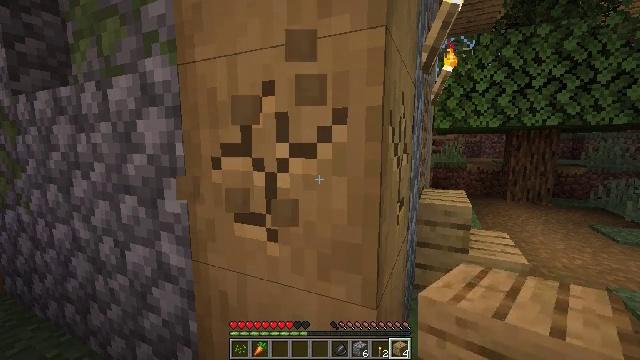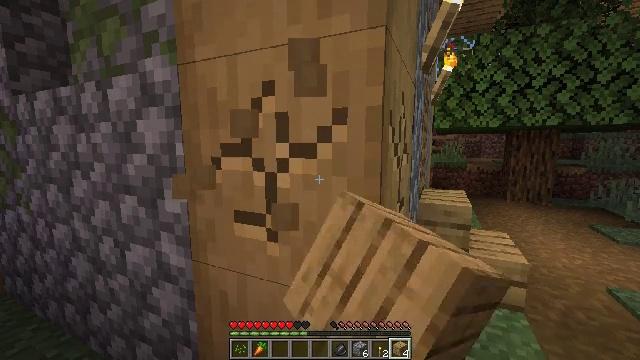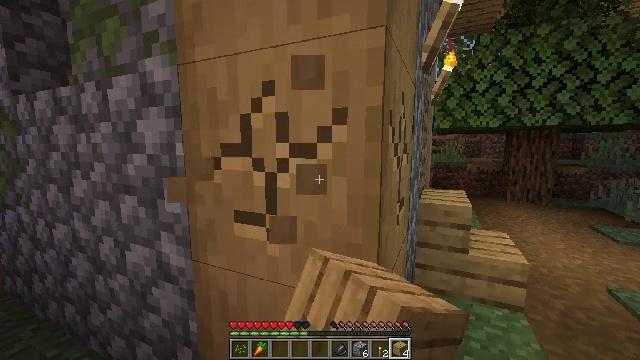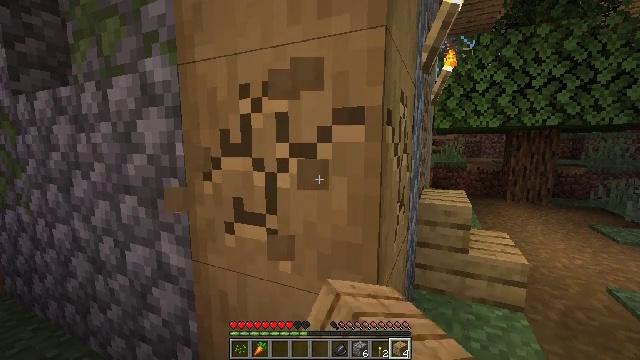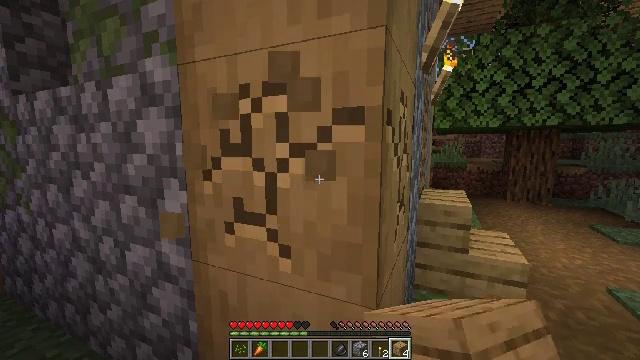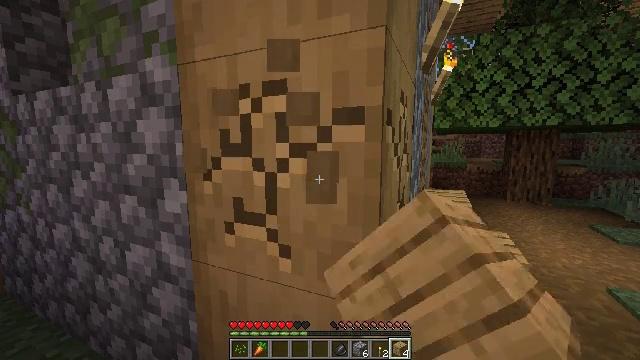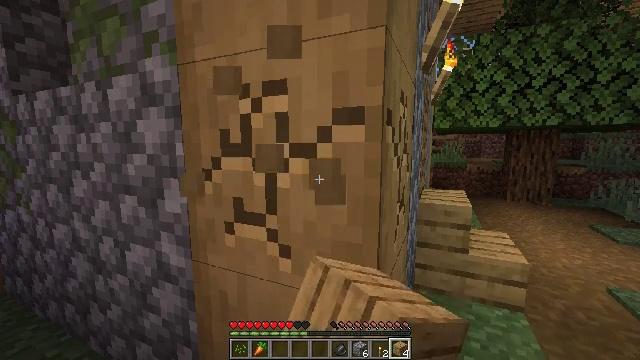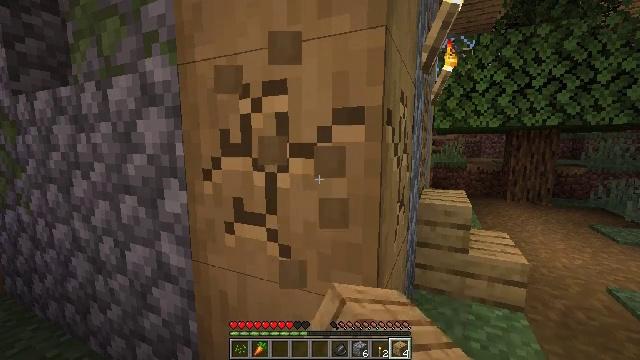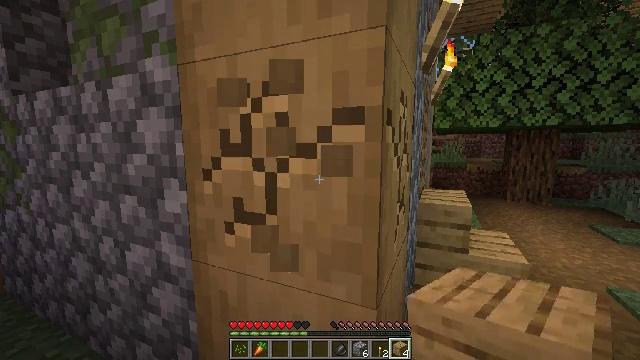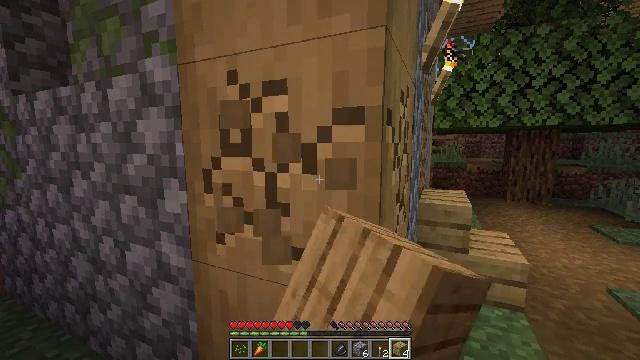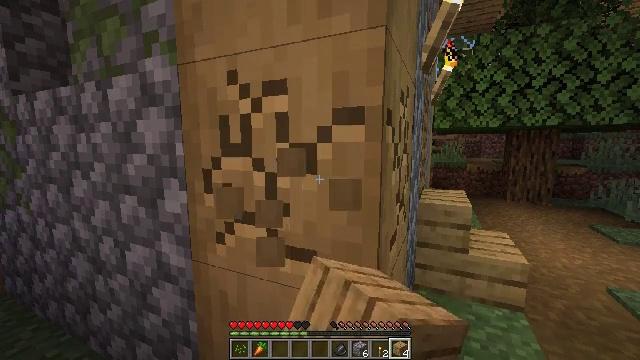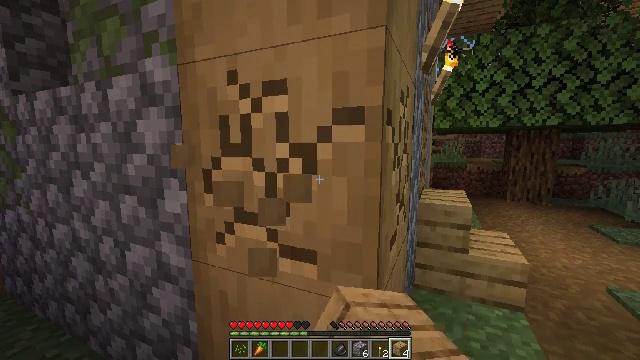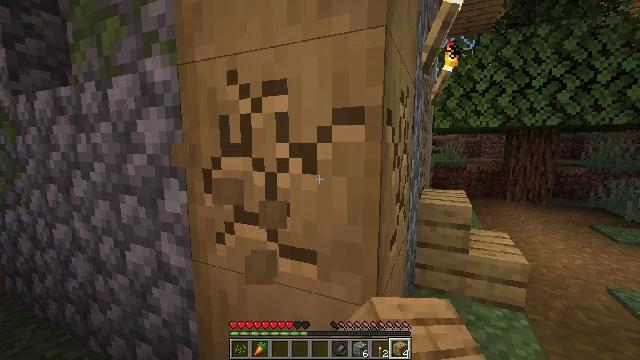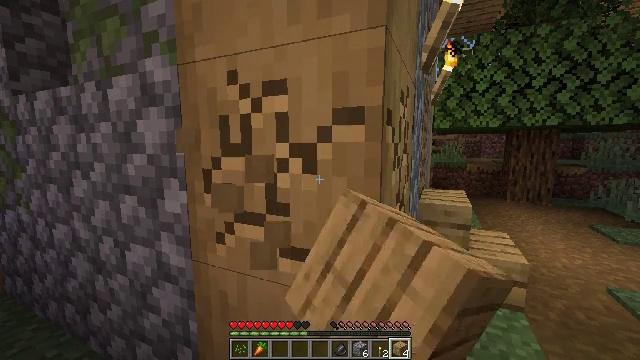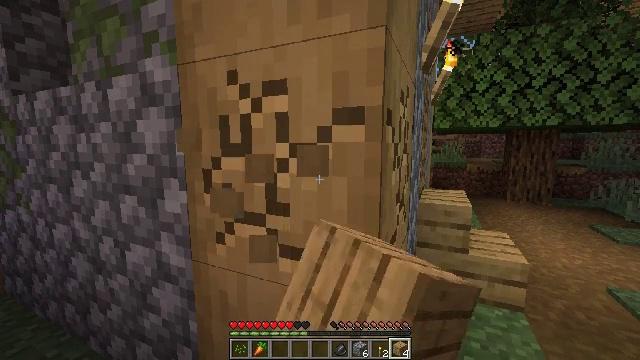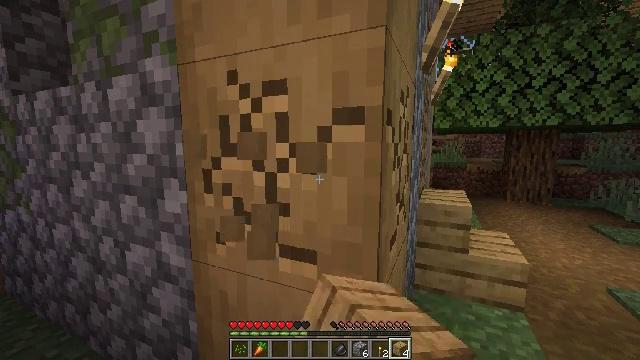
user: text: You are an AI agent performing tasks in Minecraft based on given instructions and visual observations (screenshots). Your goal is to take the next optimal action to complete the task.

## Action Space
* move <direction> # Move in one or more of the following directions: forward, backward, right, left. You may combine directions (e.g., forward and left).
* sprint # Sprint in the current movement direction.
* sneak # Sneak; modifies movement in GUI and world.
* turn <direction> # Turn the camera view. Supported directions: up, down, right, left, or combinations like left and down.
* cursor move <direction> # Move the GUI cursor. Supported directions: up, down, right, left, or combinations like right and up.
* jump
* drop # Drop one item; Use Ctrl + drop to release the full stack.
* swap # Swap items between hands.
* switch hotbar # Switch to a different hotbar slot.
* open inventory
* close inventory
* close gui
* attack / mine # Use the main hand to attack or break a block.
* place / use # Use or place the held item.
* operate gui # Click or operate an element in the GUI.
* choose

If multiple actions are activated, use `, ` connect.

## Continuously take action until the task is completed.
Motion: motion action
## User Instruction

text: Retrieve the stripped oak log.
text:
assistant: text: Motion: attack / mine
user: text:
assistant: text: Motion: attack / mine
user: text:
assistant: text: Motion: attack / mine
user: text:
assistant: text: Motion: attack / mine
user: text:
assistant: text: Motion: attack / mine
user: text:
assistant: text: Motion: attack / mine
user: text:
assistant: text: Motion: attack / mine
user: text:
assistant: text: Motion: attack / mine
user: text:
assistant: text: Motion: attack / mine
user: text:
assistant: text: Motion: attack / mine
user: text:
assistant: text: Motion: attack / mine
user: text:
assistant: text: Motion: attack / mine
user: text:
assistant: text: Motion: attack / mine
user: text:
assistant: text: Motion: attack / mine
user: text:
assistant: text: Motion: attack / mine
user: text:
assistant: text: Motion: attack / mine
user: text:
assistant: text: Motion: attack / mine
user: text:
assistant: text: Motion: attack / mine
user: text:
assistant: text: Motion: attack / mine
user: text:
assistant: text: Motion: attack / mine
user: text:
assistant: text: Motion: attack / mine
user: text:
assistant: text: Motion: attack / mine
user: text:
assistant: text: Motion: attack / mine
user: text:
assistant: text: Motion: attack / mine
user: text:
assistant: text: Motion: attack / mine
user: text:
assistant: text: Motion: attack / mine
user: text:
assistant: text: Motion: attack / mine
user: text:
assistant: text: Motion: attack / mine
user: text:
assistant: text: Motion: attack / mine
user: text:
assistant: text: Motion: attack / mine